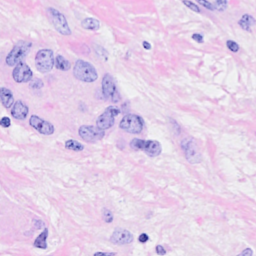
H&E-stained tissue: Breast